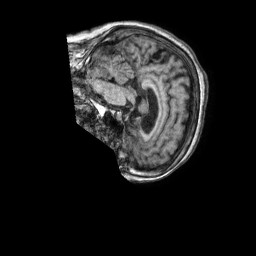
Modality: T1w
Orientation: sagittal
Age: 76
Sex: female
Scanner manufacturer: philips
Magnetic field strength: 1.5 T
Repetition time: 0.007262 s
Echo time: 0.003295 s